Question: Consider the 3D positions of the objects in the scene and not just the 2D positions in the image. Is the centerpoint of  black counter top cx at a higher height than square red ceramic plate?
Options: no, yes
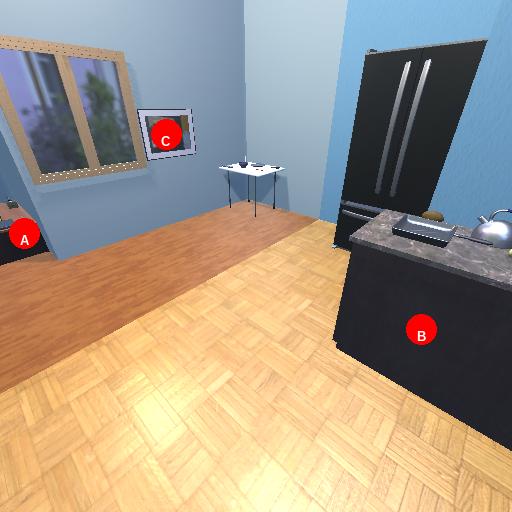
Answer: no